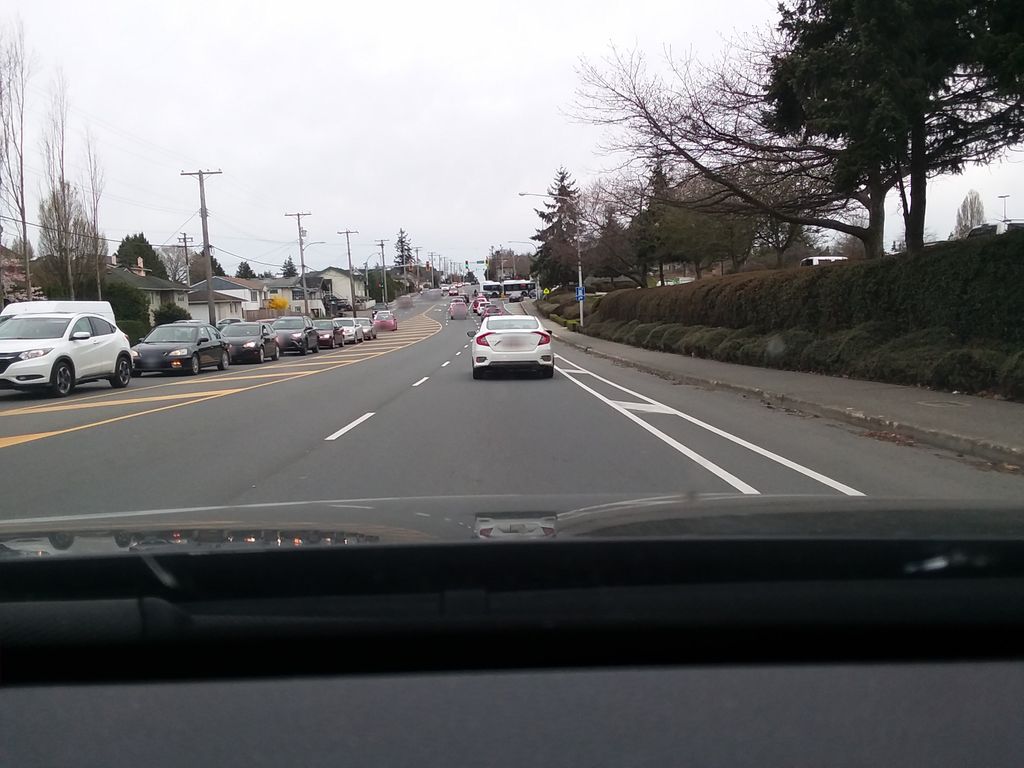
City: victoria